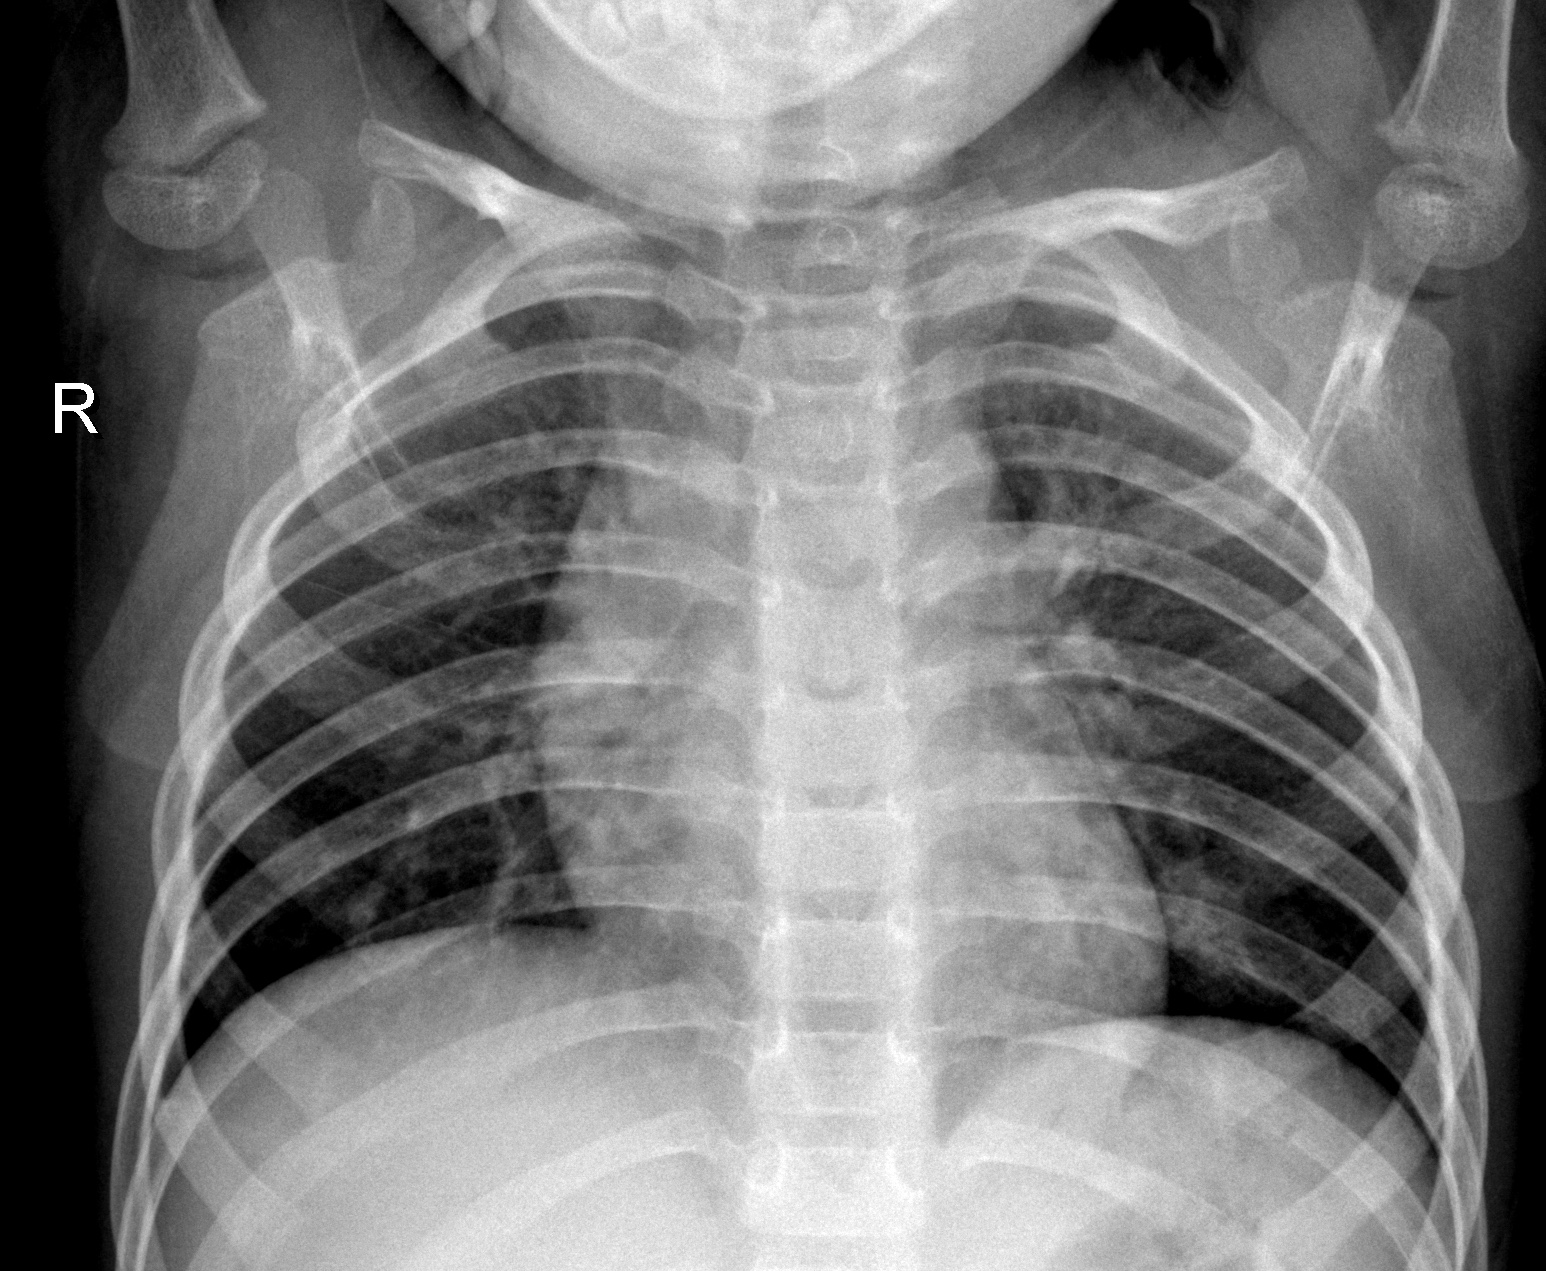
Diagnosis: NORMAL